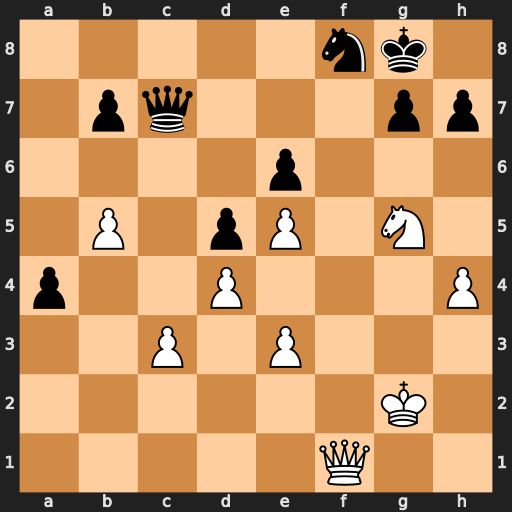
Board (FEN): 5nk1/1pq3pp/4p3/1P1pP1N1/p2P3P/2P1P3/6K1/5Q2
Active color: w
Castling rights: -
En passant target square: -
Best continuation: Qxf8+ Kxf8 Nxe6+ Kf7 Nxc7 a3 e6+ Kf8 e7+ Kxe7 Nxd5+ Kd7 Nb4